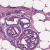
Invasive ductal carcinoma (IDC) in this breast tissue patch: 0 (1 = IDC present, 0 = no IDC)